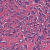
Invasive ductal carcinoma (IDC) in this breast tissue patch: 1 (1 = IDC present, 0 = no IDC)